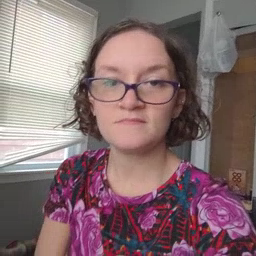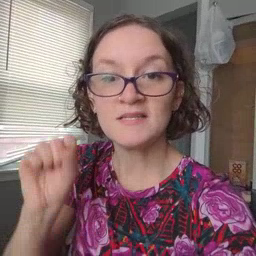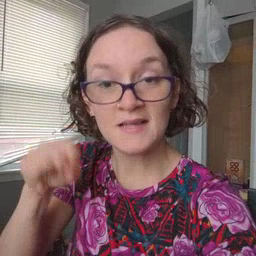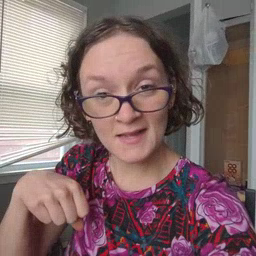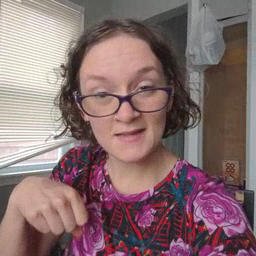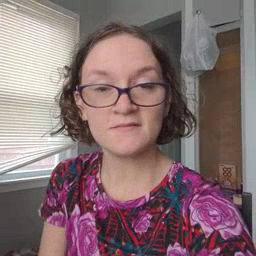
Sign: can